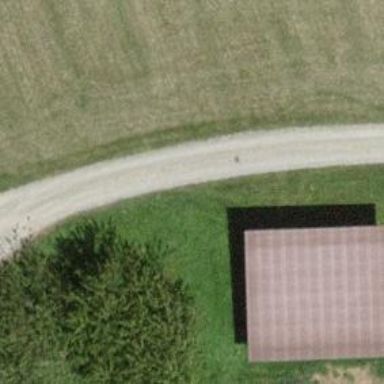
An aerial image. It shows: Gravel track with grade 2 tracktype.